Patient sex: M
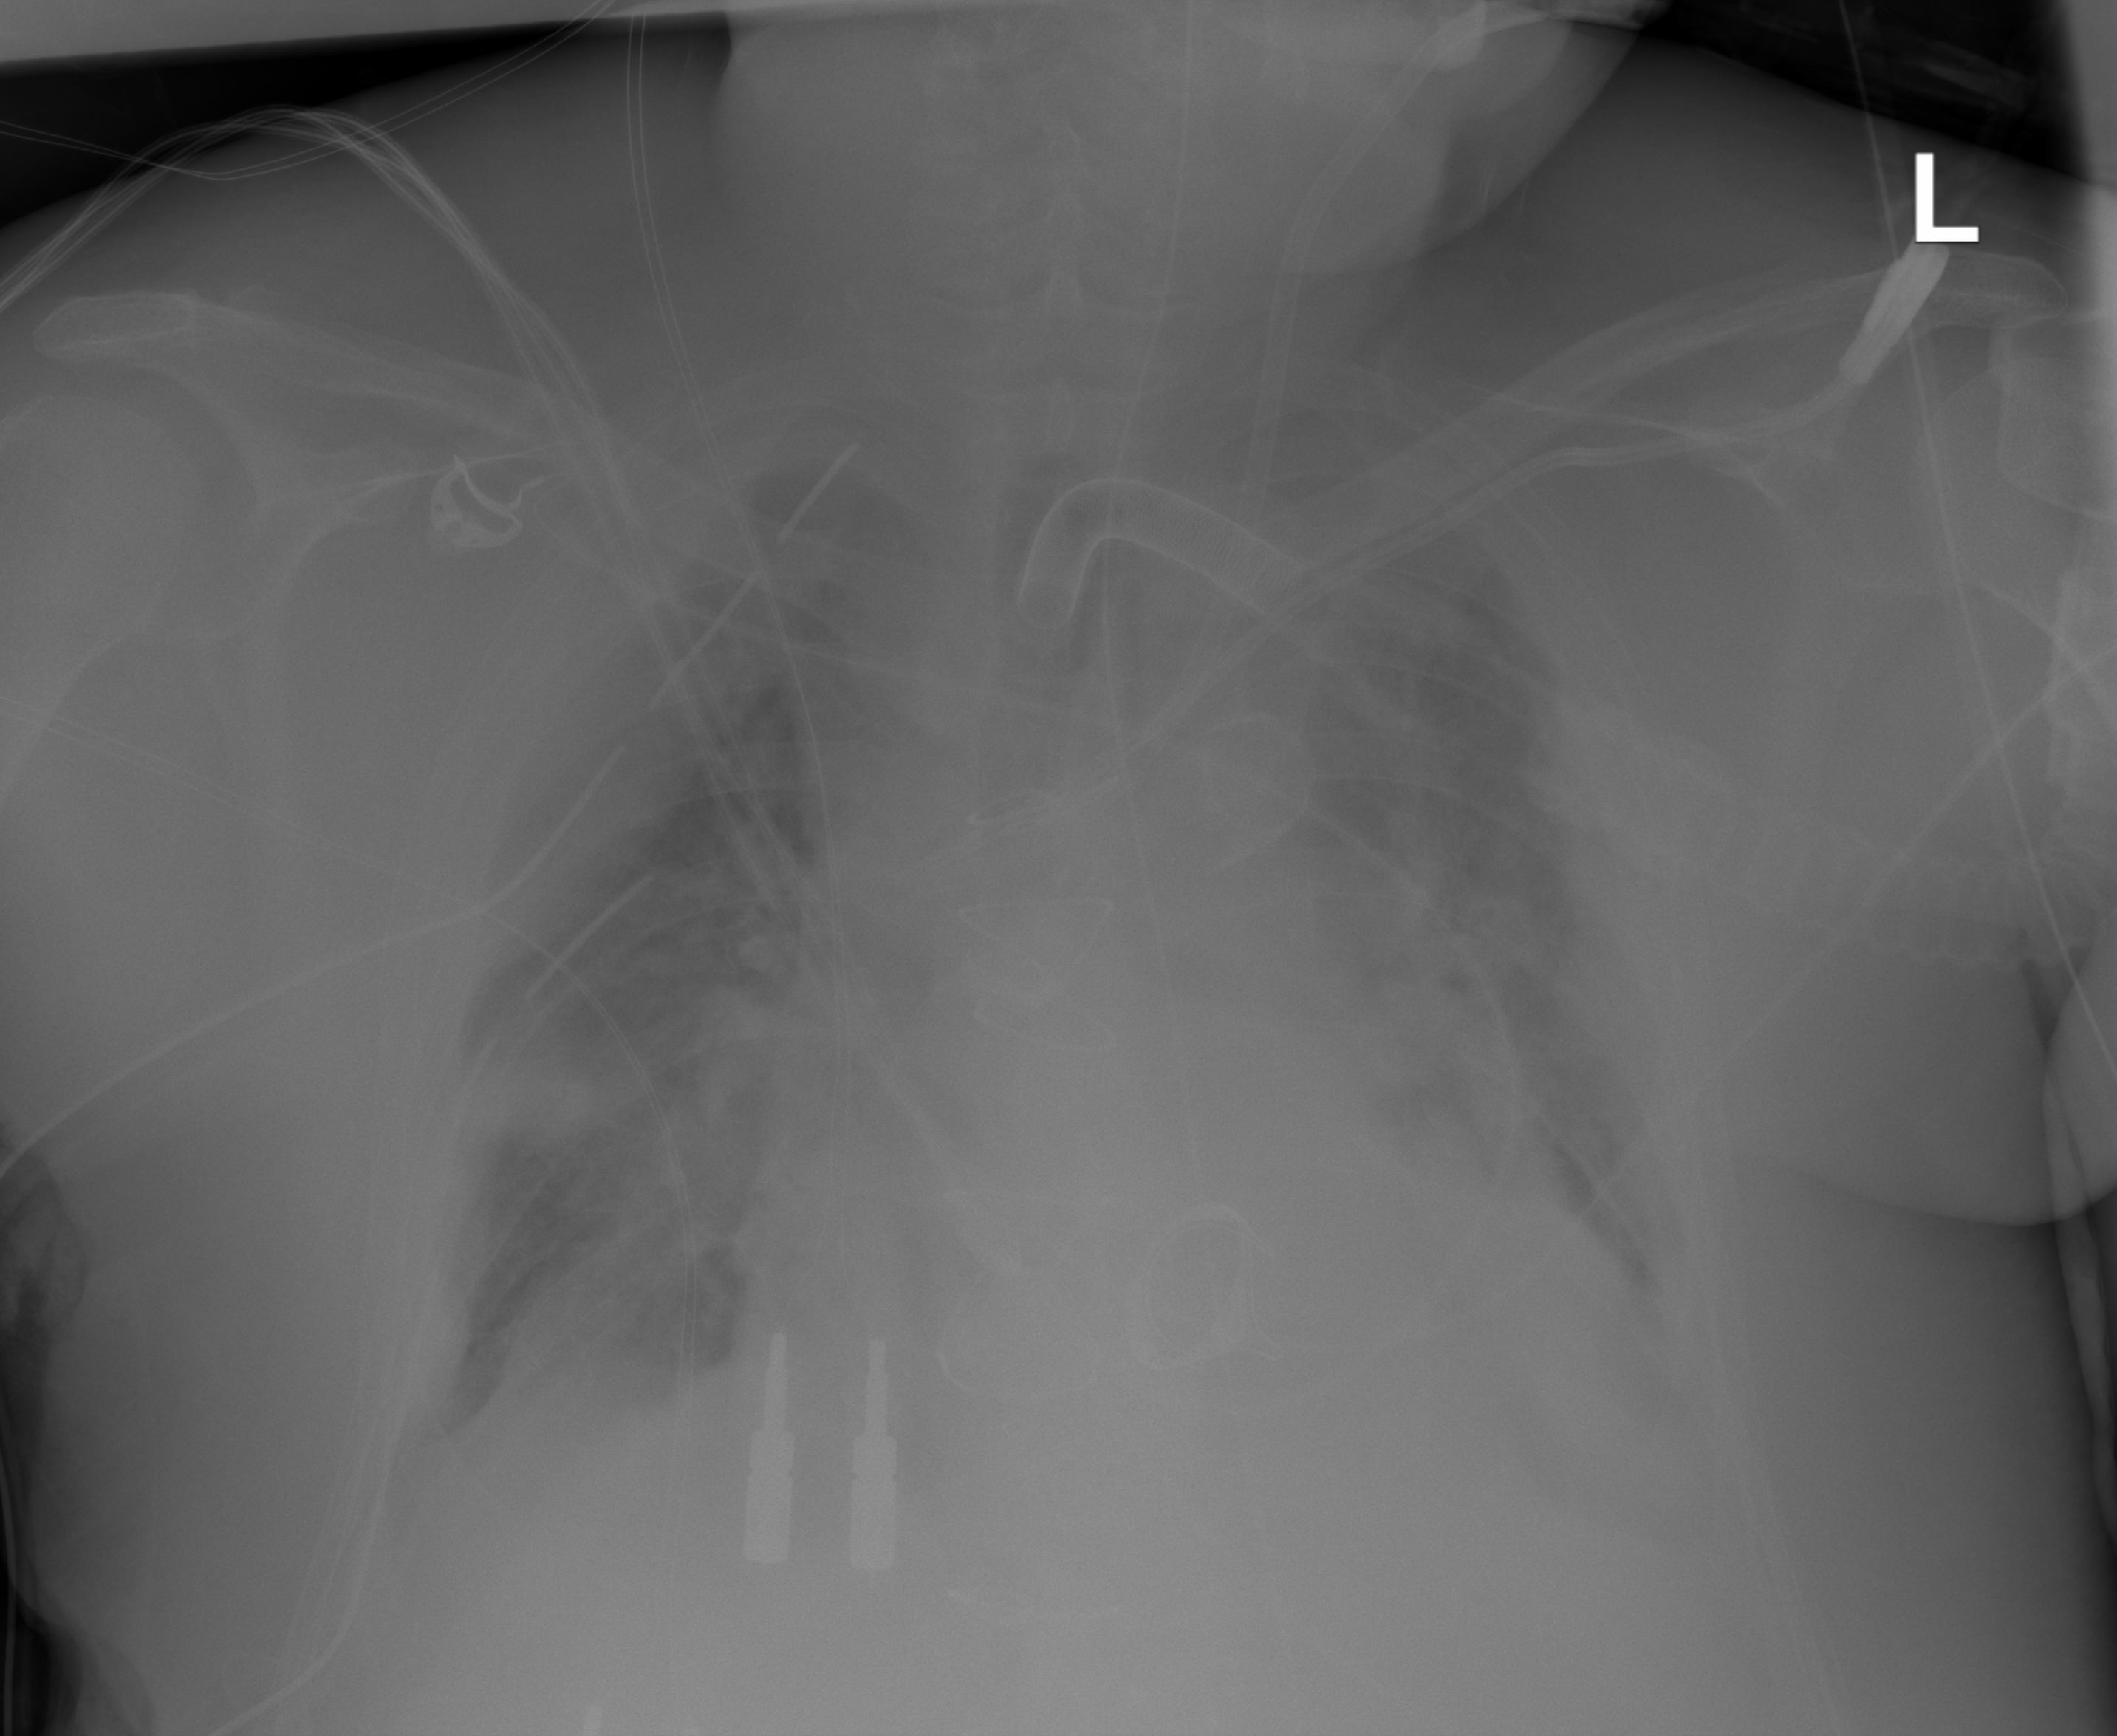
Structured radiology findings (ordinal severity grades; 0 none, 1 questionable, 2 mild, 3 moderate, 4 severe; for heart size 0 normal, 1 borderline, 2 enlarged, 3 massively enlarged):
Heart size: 2
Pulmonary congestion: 2
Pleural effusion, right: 2
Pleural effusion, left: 2
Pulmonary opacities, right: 2
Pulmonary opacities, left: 2
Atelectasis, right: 2
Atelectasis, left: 2